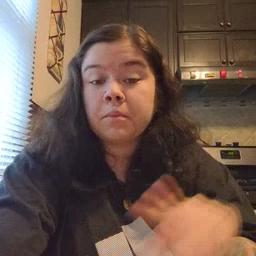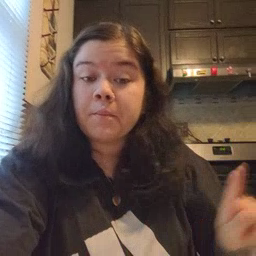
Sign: puppy